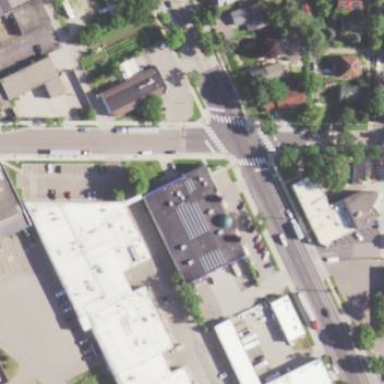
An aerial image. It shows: Building that serves as place of worship.